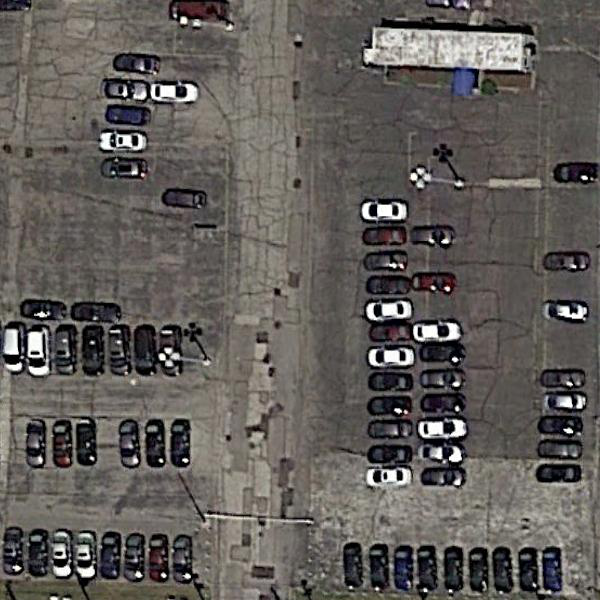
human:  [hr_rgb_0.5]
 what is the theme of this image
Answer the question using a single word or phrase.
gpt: parking lot